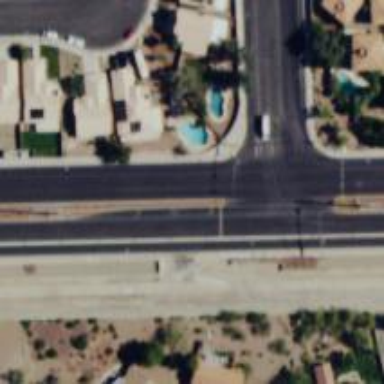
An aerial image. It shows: Solid stop line on the road marking.